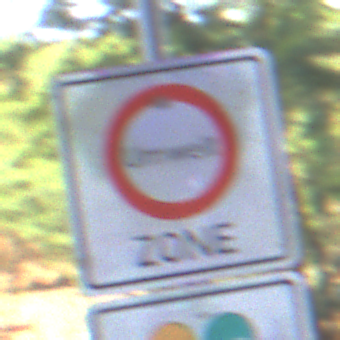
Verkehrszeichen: BeginnUmweltzone
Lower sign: FreistellungVomVerkehrsverbot2
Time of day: Midday
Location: Roofed (Underpass)
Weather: Clear
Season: NotSpecified
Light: Natural